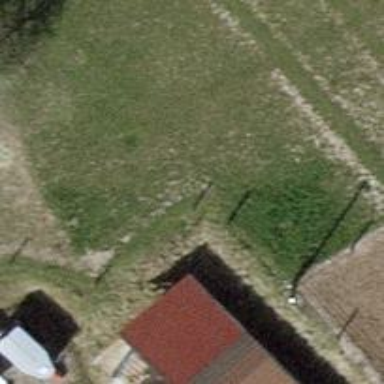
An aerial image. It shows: Gate.